Question: I'm interesting how I can transform select options to progress bar year range. Example of what I want to realize is <URL> . In the top filters click "God vypuska" and you will see example. But I'm interesting, how to realize it.
'''
<select class="filter"
<option value="771" selected="selected">ot 1995 g.v.</option>
<option value="782">1970</option>
<option value="873">1980</option>
<option value="878">1985</option>
<option value="883">1990</option>
<option value="884">1991</option>
<option value="885">1992</option>
<option value="886">1993</option>
<option value="887">1994</option>
<option value="888">1995</option>
<option value="889">1996</option>
<option value="890">1997</option>
<option value="891">1998</option>
<option value="892">1999</option>
<option value="893">2000</option>
<option value="894">2001</option>
<option value="895">2002</option>
<option value="896">2003</option>
<option value="897">2004</option>
<option value="898">2005</option>
<option value="899">2006</option>
<option value="900">2007</option>
<option value="901">2008</option>
<option value="902">2009</option>
<option value="2844">2010</option>
<option value="2845">2011</option>
<option value="6045">2012</option>
<option value="8581">2013</option>
<option value="11017">2014</option>
<option value="13978">2015</option>
<option value="">God vypuska</option>
</select>
'''

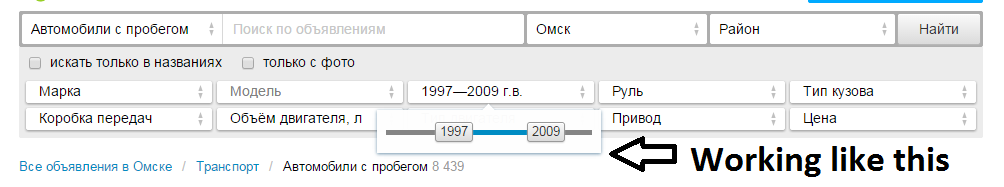
Answer: # UPDATE 2
<URL> looks pretty cool! It seems way more powerful and customizable!
# UPDATE 1
I've updated my fiddle to support values from a '<select>' element. It's not perfect, just a proof-of-concept:
<URL>

In the demo, the slider will show the years from the dropdown, and it will respect the changes in the years (i.e. 1980 follows 1970, instead of 1971 following 1970, like in the dropdown).
All I'm doing is keeping track of the index in the range slider, and mapping it to the corresponding '<option>' in the '<select>'. This is kinda hacky, and I'd recommend looking into a more elegant solution, but it's a good start.
'''
$(function () {
var select = $('#years')[0];
var options = select.options;
var minYear = parseInt(options[0].text);
var maxYear = parseInt(options[options.length - 1].text);
var prevMin = minYear,
prevMax = maxYear,
prevLeftIndex = 0,
prevRightIndex = options.length - 1;
$("#slider-range").slider({
range: true,
min: 0,
max: options.length - 1,
values: [0, options.length - 1],
slide: function (event, ui) {
var left = ui.values[0],
right = ui.values[1],
newMin = minYear,
newMax = maxYear;
if (left === prevLeftIndex) {
newMax = options[right].text;
prevRightIndex = right;
}
else if (right === prevRightIndex) {
newMin = options[left].text;
prevLeftIndex = left;
}
$('#year-range').val("from: " + newMin + ", to: " + newMax);
$('#slider-range span').eq(0).text(newMin);
$('#slider-range span').eq(1).text(newMax);
}
});
// initialize default values
$('#year-range').val("from: " + minYear + ", to: " + maxYear);
$('#slider-range span').eq(0).text(minYear);
$('#slider-range span').eq(1).text(maxYear);
});
'''
'''
<label for="year-range"></label>
<input id="year-range" type="text" readonly/>
<br/>
<select id="years" readonly>
<option value="782">1970</option>
<option value="873">1980</option>
<option value="878">1985</option>
<option value="883">1990</option>
<option value="884">1991</option>
<option value="885">1992</option>
<option value="886">1993</option>
<option value="887">1994</option>
<option value="888">1995</option>
<option value="889">1996</option>
<option value="890">1997</option>
<option value="891">1998</option>
<option value="892">1999</option>
<option value="893">2000</option>
<option value="894">2001</option>
<option value="895">2002</option>
<option value="896">2003</option>
<option value="897">2004</option>
<option value="898">2005</option>
<option value="899">2006</option>
<option value="900">2007</option>
<option value="901">2008</option>
<option value="902">2009</option>
<option value="2844">2010</option>
<option value="2845">2011</option>
<option value="6045">2012</option>
<option value="8581">2013</option>
<option value="11017">2014</option>
<option value="13978">2015</option>
</select>
<div id="slider-range"></div>
'''
'''
input {
border: 0px;
font-weight: bold;
}
#slider-range {
width: 500px;
margin: auto;
}
.ui-slider .ui-slider-handle {
width: auto;
padding: 0px 4px;
}
'''
---
You haven't mentioned anything specific, so until you tell us what your requirements are, you can take a look at jQuery UI's slider:
<URL>
For the '<option>' demo, take a look at this slider (bound to a '<select>' element):
<URL>
I put together a quick-and-dirty demo to give you an example of how you can use this slider:
<URL>

'''
$(function () {
// initialize the slider
$("#slider-range").slider({
range: true,
min: 0,
max: 100,
values: [16, 64],
slide: function (event, ui) {
$("#amount").val("$" + ui.values[0] + " - $" + ui.values[1]);
$('#slider-range span').eq(0).text(ui.values[0]);
$('#slider-range span').eq(1).text(ui.values[1]);
}
});
// initialize default values
var leftAmount = $("#slider-range").slider("values", 0);
var rightAmount = $("#slider-range").slider("values", 1);
$("#amount").val("$" + leftAmount + " - $" + rightAmount);
$('#slider-range span').eq(0).text(leftAmount);
$('#slider-range span').eq(1).text(rightAmount);
});
'''
'''
<p>
<label for="amount">Range:</label>
<input type="text" id="amount" readonly>
</p>
<div id="slider-range"></div>
'''
'''
.ui-slider .ui-slider-handle {
width: auto;
padding: 0px 4px;
}
'''